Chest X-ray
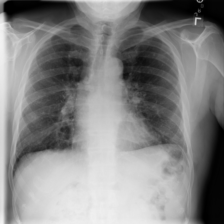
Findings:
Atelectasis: negative
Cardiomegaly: negative
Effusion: negative
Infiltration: negative
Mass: negative
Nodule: negative
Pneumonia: negative
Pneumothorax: negative
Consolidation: negative
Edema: negative
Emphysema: negative
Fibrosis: negative
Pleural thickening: negative
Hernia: negative